Question: I make some boxes with ILNumerics (right side of the picture). This boxes have different properties for each of them, as you can see at the left side.

Actually, I want to coloring the boxes as I defined. The color itself depend on the "Delta Rho", which has max value = 1 and min value = -1. I also want to show the color bar. How to make it happen? Anyone have a clue?
Btw, this is my code:
'''
private void createBlockBody(BlockBody BlockBody, ILScene scene, ILPlotCube plotCube)
{
ILArray<double> A = ILMath.rand(1, 20) * 4 + ILMath.vec(1, 20);
plotCube.Add(new ILTriangles("tri")
{
Positions = new float[,] {
// front side
{(float) BlockBody.UpperLeftPoint.X,(float) BlockBody.UpperLeftPoint.Y, (float) BlockBody.UpperLeftPoint.Z},
{(float) BlockBody.UpperLeftPoint.X + (float) BlockBody.dx, (float) BlockBody.UpperLeftPoint.Y + (float) BlockBody.dy, (float) BlockBody.UpperLeftPoint.Z},
{(float) BlockBody.UpperLeftPoint.X + (float) BlockBody.dx, (float) BlockBody.UpperLeftPoint.Y, (float) BlockBody.UpperLeftPoint.Z},
{(float) BlockBody.UpperLeftPoint.X,(float) BlockBody.UpperLeftPoint.Y, (float) BlockBody.UpperLeftPoint.Z},
{(float) BlockBody.UpperLeftPoint.X + (float) BlockBody.dx, (float) BlockBody.UpperLeftPoint.Y + (float) BlockBody.dy, (float) BlockBody.UpperLeftPoint.Z},
{(float) BlockBody.UpperLeftPoint.X, (float) BlockBody.UpperLeftPoint.Y + (float) BlockBody.dy, (float) BlockBody.UpperLeftPoint.Z},
//back side
{(float) BlockBody.UpperLeftPoint.X,(float) BlockBody.UpperLeftPoint.Y, (float) BlockBody.UpperLeftPoint.Z + (float) BlockBody.dz},
{(float) BlockBody.UpperLeftPoint.X + (float) BlockBody.dx, (float) BlockBody.UpperLeftPoint.Y + (float) BlockBody.dy, (float) BlockBody.UpperLeftPoint.Z + (float) BlockBody.dz},
{(float) BlockBody.UpperLeftPoint.X + (float) BlockBody.dx, (float) BlockBody.UpperLeftPoint.Y, (float) BlockBody.UpperLeftPoint.Z + (float) BlockBody.dz},
{(float) BlockBody.UpperLeftPoint.X,(float) BlockBody.UpperLeftPoint.Y, (float) BlockBody.UpperLeftPoint.Z + (float) BlockBody.dz},
{(float) BlockBody.UpperLeftPoint.X + (float) BlockBody.dx, (float) BlockBody.UpperLeftPoint.Y + (float) BlockBody.dy, (float) BlockBody.UpperLeftPoint.Z + (float) BlockBody.dz},
{(float) BlockBody.UpperLeftPoint.X, (float) BlockBody.UpperLeftPoint.Y + (float) BlockBody.dy, (float) BlockBody.UpperLeftPoint.Z + (float) BlockBody.dz},
//up
{(float) BlockBody.UpperLeftPoint.X,(float) BlockBody.UpperLeftPoint.Y + (float) BlockBody.dy, (float) BlockBody.UpperLeftPoint.Z + (float) BlockBody.dz},
{(float) BlockBody.UpperLeftPoint.X + (float) BlockBody.dx, (float) BlockBody.UpperLeftPoint.Y + (float) BlockBody.dy, (float) BlockBody.UpperLeftPoint.Z},
{(float) BlockBody.UpperLeftPoint.X, (float) BlockBody.UpperLeftPoint.Y + (float) BlockBody.dy, (float) BlockBody.UpperLeftPoint.Z},
{(float) BlockBody.UpperLeftPoint.X,(float) BlockBody.UpperLeftPoint.Y + (float) BlockBody.dy, (float) BlockBody.UpperLeftPoint.Z + (float) BlockBody.dz},
{(float) BlockBody.UpperLeftPoint.X + (float) BlockBody.dx, (float) BlockBody.UpperLeftPoint.Y + (float) BlockBody.dy, (float) BlockBody.UpperLeftPoint.Z},
{(float) BlockBody.UpperLeftPoint.X + (float) BlockBody.dx, (float) BlockBody.UpperLeftPoint.Y + (float) BlockBody.dy, (float) BlockBody.UpperLeftPoint.Z + (float) BlockBody.dz},
//up
{(float) BlockBody.UpperLeftPoint.X,(float) BlockBody.UpperLeftPoint.Y, (float) BlockBody.UpperLeftPoint.Z + (float) BlockBody.dz},
{(float) BlockBody.UpperLeftPoint.X + (float) BlockBody.dx, (float) BlockBody.UpperLeftPoint.Y, (float) BlockBody.UpperLeftPoint.Z},
{(float) BlockBody.UpperLeftPoint.X, (float) BlockBody.UpperLeftPoint.Y, (float) BlockBody.UpperLeftPoint.Z},
{(float) BlockBody.UpperLeftPoint.X,(float) BlockBody.UpperLeftPoint.Y, (float) BlockBody.UpperLeftPoint.Z + (float) BlockBody.dz},
{(float) BlockBody.UpperLeftPoint.X + (float) BlockBody.dx, (float) BlockBody.UpperLeftPoint.Y, (float) BlockBody.UpperLeftPoint.Z},
{(float) BlockBody.UpperLeftPoint.X + (float) BlockBody.dx, (float) BlockBody.UpperLeftPoint.Y, (float) BlockBody.UpperLeftPoint.Z + (float) BlockBody.dz},
//right
{(float) BlockBody.UpperLeftPoint.X + (float) BlockBody.dx,(float) BlockBody.UpperLeftPoint.Y, (float) BlockBody.UpperLeftPoint.Z + (float) BlockBody.dz},
{(float) BlockBody.UpperLeftPoint.X + (float) BlockBody.dx, (float) BlockBody.UpperLeftPoint.Y + (float) BlockBody.dy, (float) BlockBody.UpperLeftPoint.Z},
{(float) BlockBody.UpperLeftPoint.X + (float) BlockBody.dx, (float) BlockBody.UpperLeftPoint.Y, (float) BlockBody.UpperLeftPoint.Z},
{(float) BlockBody.UpperLeftPoint.X + (float) BlockBody.dx,(float) BlockBody.UpperLeftPoint.Y, (float) BlockBody.UpperLeftPoint.Z + (float) BlockBody.dz},
{(float) BlockBody.UpperLeftPoint.X + (float) BlockBody.dx, (float) BlockBody.UpperLeftPoint.Y + (float) BlockBody.dy, (float) BlockBody.UpperLeftPoint.Z},
{(float) BlockBody.UpperLeftPoint.X + (float) BlockBody.dx, (float) BlockBody.UpperLeftPoint.Y + (float) BlockBody.dy, (float) BlockBody.UpperLeftPoint.Z + (float) BlockBody.dz},
//left
{(float) BlockBody.UpperLeftPoint.X,(float) BlockBody.UpperLeftPoint.Y, (float) BlockBody.UpperLeftPoint.Z + (float) BlockBody.dz},
{(float) BlockBody.UpperLeftPoint.X, (float) BlockBody.UpperLeftPoint.Y + (float) BlockBody.dy, (float) BlockBody.UpperLeftPoint.Z},
{(float) BlockBody.UpperLeftPoint.X, (float) BlockBody.UpperLeftPoint.Y, (float) BlockBody.UpperLeftPoint.Z},
{(float) BlockBody.UpperLeftPoint.X,(float) BlockBody.UpperLeftPoint.Y, (float) BlockBody.UpperLeftPoint.Z + (float) BlockBody.dz},
{(float) BlockBody.UpperLeftPoint.X, (float) BlockBody.UpperLeftPoint.Y + (float) BlockBody.dy, (float) BlockBody.UpperLeftPoint.Z},
{(float) BlockBody.UpperLeftPoint.X, (float) BlockBody.UpperLeftPoint.Y + (float) BlockBody.dy, (float) BlockBody.UpperLeftPoint.Z + (float) BlockBody.dz},
},
Colors = new float[,] {
// front side
{(float) BlockBody.Rho,(float) BlockBody.Rho,(float) BlockBody.Rho},{(float) BlockBody.Rho,(float) BlockBody.Rho,(float) BlockBody.Rho},{(float) BlockBody.Rho,(float) BlockBody.Rho,(float) BlockBody.Rho},
{(float) BlockBody.Rho,(float) BlockBody.Rho,(float) BlockBody.Rho},{(float) BlockBody.Rho,(float) BlockBody.Rho,(float) BlockBody.Rho},{(float) BlockBody.Rho,(float) BlockBody.Rho,(float) BlockBody.Rho},
{(float) BlockBody.Rho,(float) BlockBody.Rho,(float) BlockBody.Rho},{(float) BlockBody.Rho,(float) BlockBody.Rho,(float) BlockBody.Rho},{(float) BlockBody.Rho,(float) BlockBody.Rho,(float) BlockBody.Rho},
{(float) BlockBody.Rho,(float) BlockBody.Rho,(float) BlockBody.Rho},{(float) BlockBody.Rho,(float) BlockBody.Rho,(float) BlockBody.Rho},{(float) BlockBody.Rho,(float) BlockBody.Rho,(float) BlockBody.Rho},
//
{(float) BlockBody.Rho,(float) BlockBody.Rho,(float) BlockBody.Rho},{(float) BlockBody.Rho,(float) BlockBody.Rho,(float) BlockBody.Rho},{(float) BlockBody.Rho,(float) BlockBody.Rho,(float) BlockBody.Rho},
{(float) BlockBody.Rho,(float) BlockBody.Rho,(float) BlockBody.Rho},{(float) BlockBody.Rho,(float) BlockBody.Rho,(float) BlockBody.Rho},{(float) BlockBody.Rho,(float) BlockBody.Rho,(float) BlockBody.Rho},
{(float) BlockBody.Rho,(float) BlockBody.Rho,(float) BlockBody.Rho},{(float) BlockBody.Rho,(float) BlockBody.Rho,(float) BlockBody.Rho},{(float) BlockBody.Rho,(float) BlockBody.Rho,(float) BlockBody.Rho},
{(float) BlockBody.Rho,(float) BlockBody.Rho,(float) BlockBody.Rho},{(float) BlockBody.Rho,(float) BlockBody.Rho,(float) BlockBody.Rho},{(float) BlockBody.Rho,(float) BlockBody.Rho,(float) BlockBody.Rho},
//
{(float) BlockBody.Rho,(float) BlockBody.Rho,(float) BlockBody.Rho},{(float) BlockBody.Rho,(float) BlockBody.Rho,(float) BlockBody.Rho},{(float) BlockBody.Rho,(float) BlockBody.Rho,(float) BlockBody.Rho},
{(float) BlockBody.Rho,(float) BlockBody.Rho,(float) BlockBody.Rho},{(float) BlockBody.Rho,(float) BlockBody.Rho,(float) BlockBody.Rho},{(float) BlockBody.Rho,(float) BlockBody.Rho,(float) BlockBody.Rho},
{(float) BlockBody.Rho,(float) BlockBody.Rho,(float) BlockBody.Rho},{(float) BlockBody.Rho,(float) BlockBody.Rho,(float) BlockBody.Rho},{(float) BlockBody.Rho,(float) BlockBody.Rho,(float) BlockBody.Rho},
{(float) BlockBody.Rho,(float) BlockBody.Rho,(float) BlockBody.Rho},{(float) BlockBody.Rho,(float) BlockBody.Rho,(float) BlockBody.Rho},{(float) BlockBody.Rho,(float) BlockBody.Rho,(float) BlockBody.Rho},
},
});
// configure the limits of the plot cube content (similar to zooming)
plotCube.Limits.Set(
new Vector3(0, 0, 1000), // set the minimum X,Y,Z coordinate
new Vector3(1000, 1000, 0));// set the maximum X,Y,Z coordinate
// disable clipping at the plot cube edges
plotCube.Plots.Clipping = null;
SliceilPanel.Scene = scene;
SliceilPanel.Refresh();
}
'''
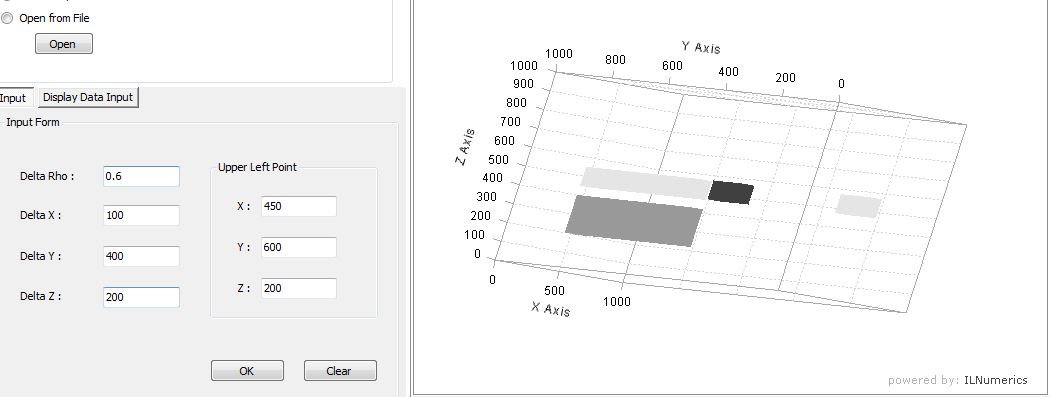
Answer: Got the answer!
'''
plotCube.Add(box);
var colormap = new ILColormap(Colormaps.Jet);
Vector4 key1 = colormap.Map((float)BlockBody.Rho, new Tuple<float, float>(-1, 1));
var test = key1.ToColor();
box.Color = test;
'''